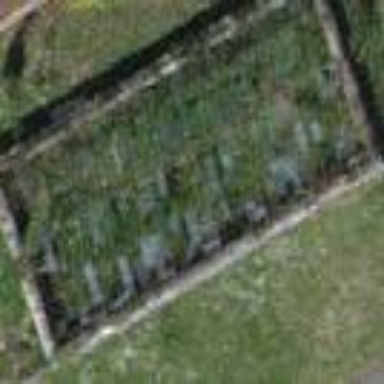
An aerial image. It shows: Greenhouse.